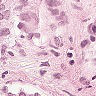
Metastatic tissue present: yes